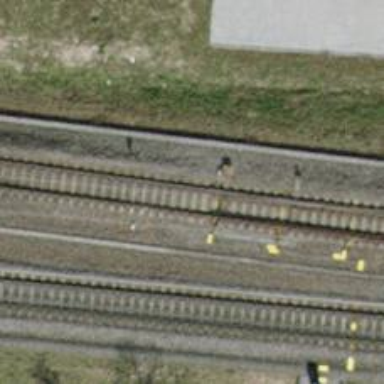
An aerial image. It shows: Railway switch.